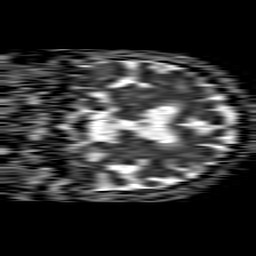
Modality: ADC
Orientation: coronal
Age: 81
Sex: female
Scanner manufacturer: philips
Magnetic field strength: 1.5 T
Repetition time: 4.6 s
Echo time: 0.08517 s